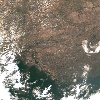
Label: land